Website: lowes
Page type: customer-info-address
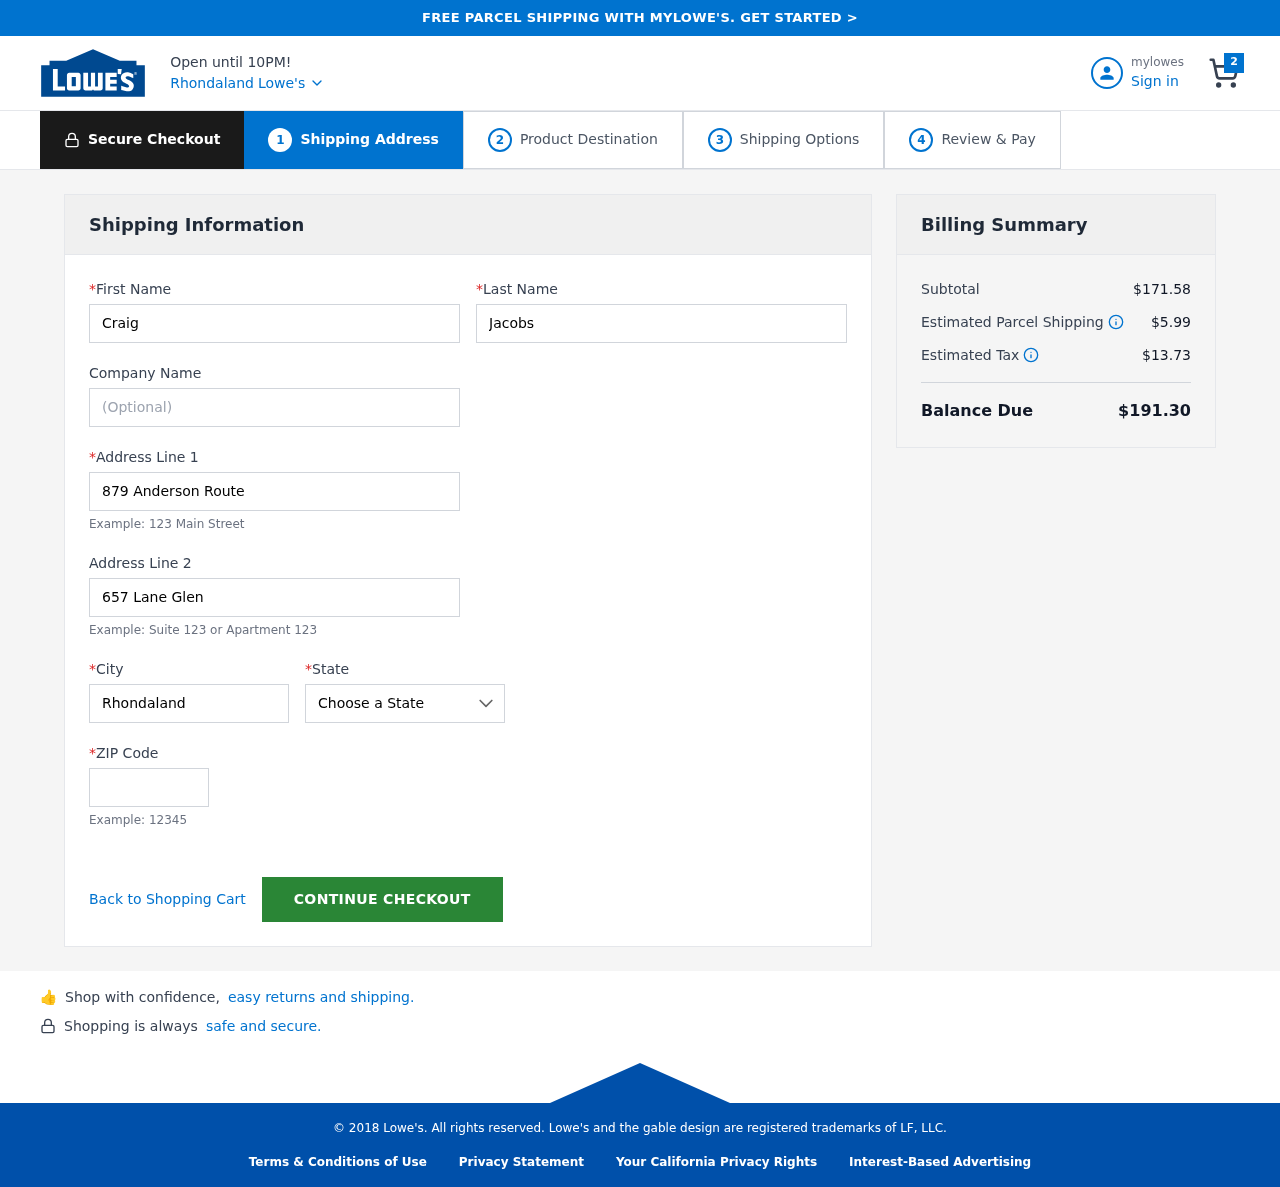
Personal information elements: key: PII_CITY
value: Rhondaland
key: PII_FIRSTNAME
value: Craig
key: PII_LASTNAME
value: Jacobs
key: PII_POSTCODE
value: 75115
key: PII_STATE
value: Mississippi
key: PII_STREET
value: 879 Anderson Route
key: PII_STREET2
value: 657 Lane Glen
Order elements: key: ORDER_NUM_ITEMS
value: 2
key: ORDER_SUBTOTAL
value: $171.58
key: ORDER_SHIPPING_COST
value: $5.99
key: ORDER_TAX
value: $13.73
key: ORDER_TOTAL
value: $191.30